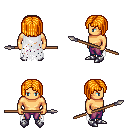
a pixel art fantasy rpg character, male body template, human, tanned skin, white tattered cape, magenta pants, light blonde pageboy hairstyle, metal boots, spear, four views (front, back, left, right), 2x2 character sprite sheet, small pixel art, hard edges, no anti-aliasing